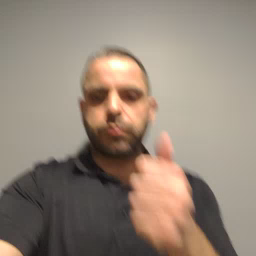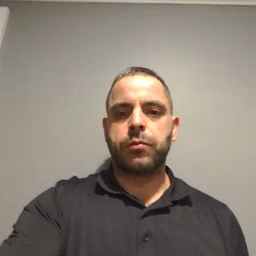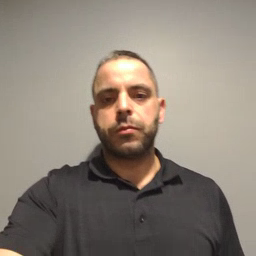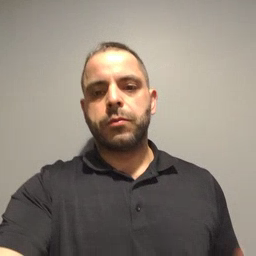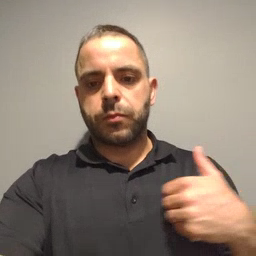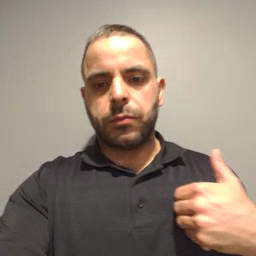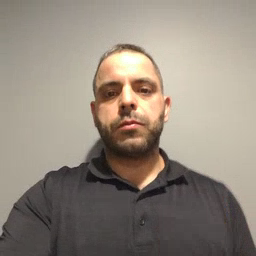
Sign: animal